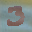
Label: 3